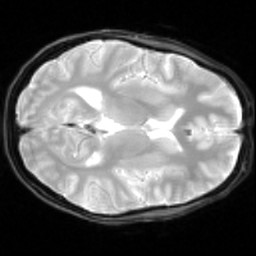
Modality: inplaneT2
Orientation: axial
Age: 22
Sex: male